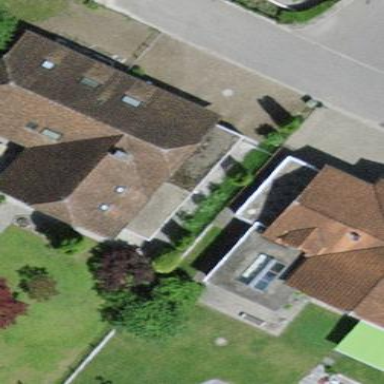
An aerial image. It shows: Garage building.